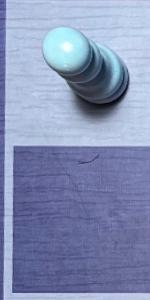
Label: Empty